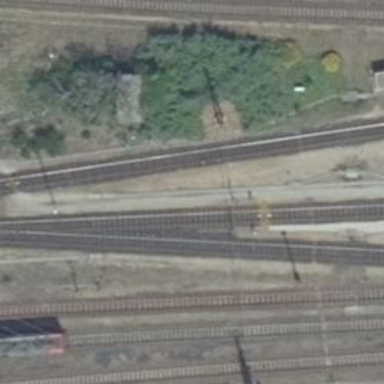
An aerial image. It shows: Railway signal.